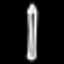
Label: pencil